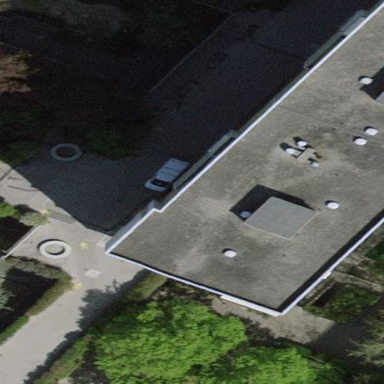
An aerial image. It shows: View of roof of building.